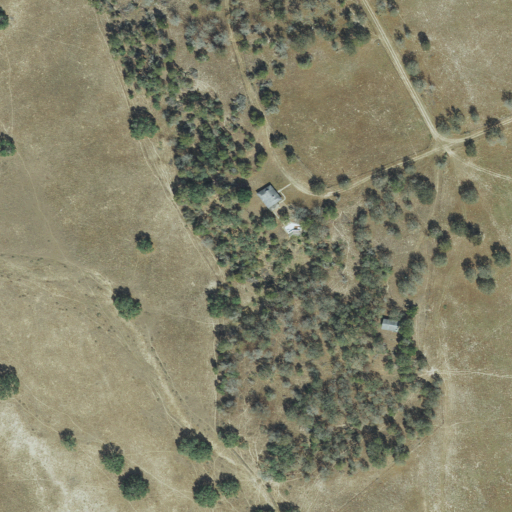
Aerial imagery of cliff(s) in Texas named Red Bluff containing pasture, shrub, deciduous forest, and open development